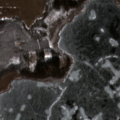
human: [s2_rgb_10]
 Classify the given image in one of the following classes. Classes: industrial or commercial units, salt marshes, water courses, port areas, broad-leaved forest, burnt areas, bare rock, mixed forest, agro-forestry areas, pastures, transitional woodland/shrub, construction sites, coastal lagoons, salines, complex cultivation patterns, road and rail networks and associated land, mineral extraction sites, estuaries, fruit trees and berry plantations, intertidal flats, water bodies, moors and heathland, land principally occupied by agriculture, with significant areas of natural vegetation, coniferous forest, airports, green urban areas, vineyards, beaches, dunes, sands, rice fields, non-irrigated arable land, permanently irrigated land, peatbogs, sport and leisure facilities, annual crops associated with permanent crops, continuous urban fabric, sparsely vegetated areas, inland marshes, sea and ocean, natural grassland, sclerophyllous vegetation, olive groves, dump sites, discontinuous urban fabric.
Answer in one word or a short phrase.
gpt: non-irrigated arable land, broad-leaved forest, transitional woodland/shrub, inland marshes, water bodies